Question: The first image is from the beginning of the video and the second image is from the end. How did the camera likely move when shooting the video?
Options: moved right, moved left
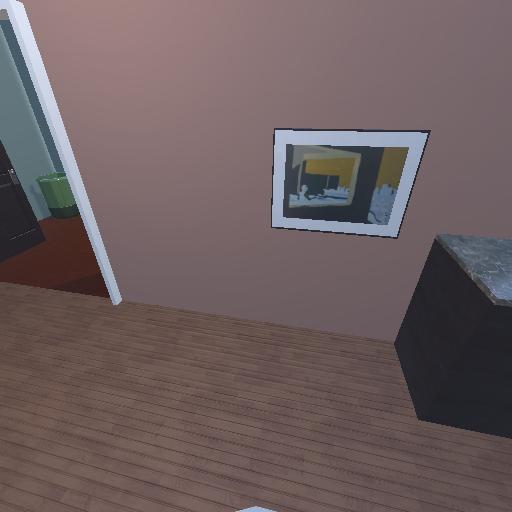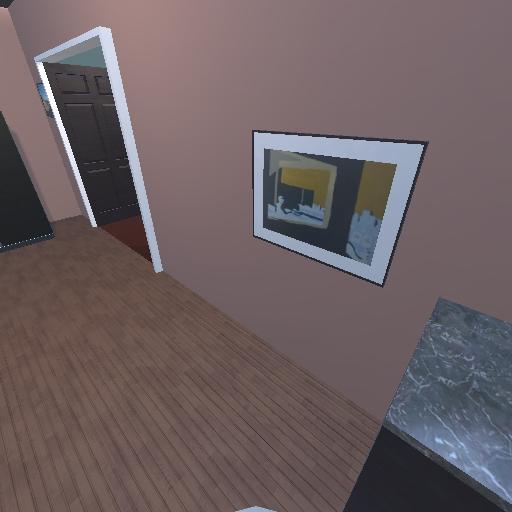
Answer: moved right